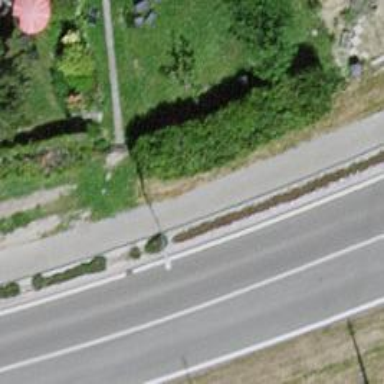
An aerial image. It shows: Sidewalk.